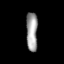
Tissue: lung
Cell type: Others
Senescence score: 0.6325
Nuclear area (px): 441
Mean DAPI intensity: 156.111